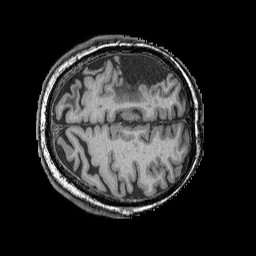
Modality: T1w
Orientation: axial
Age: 49
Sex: male
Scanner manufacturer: siemens
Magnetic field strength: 3 T
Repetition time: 2.25 s
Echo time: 0.00411 s